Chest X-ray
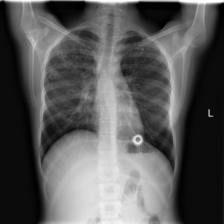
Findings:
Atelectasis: negative
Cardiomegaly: negative
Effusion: negative
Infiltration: positive
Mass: negative
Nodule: negative
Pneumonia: negative
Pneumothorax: negative
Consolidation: negative
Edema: negative
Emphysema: negative
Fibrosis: negative
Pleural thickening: negative
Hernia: negative